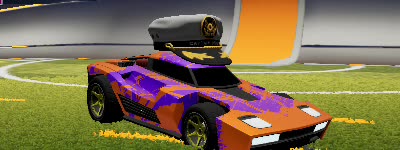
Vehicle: breakout